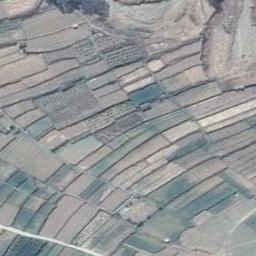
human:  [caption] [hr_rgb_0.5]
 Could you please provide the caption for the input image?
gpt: There are bare and green terrace .

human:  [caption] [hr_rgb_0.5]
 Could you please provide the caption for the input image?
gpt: The terrace area is not evenly distributed .

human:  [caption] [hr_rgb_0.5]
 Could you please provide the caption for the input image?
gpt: A large layer of brown and green mixed terraces .

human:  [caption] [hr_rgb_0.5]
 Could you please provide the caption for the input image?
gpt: There are no crops on the terraces in the picture .

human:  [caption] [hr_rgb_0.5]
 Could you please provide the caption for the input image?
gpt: There are many terraces arranged neatly .